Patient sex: M
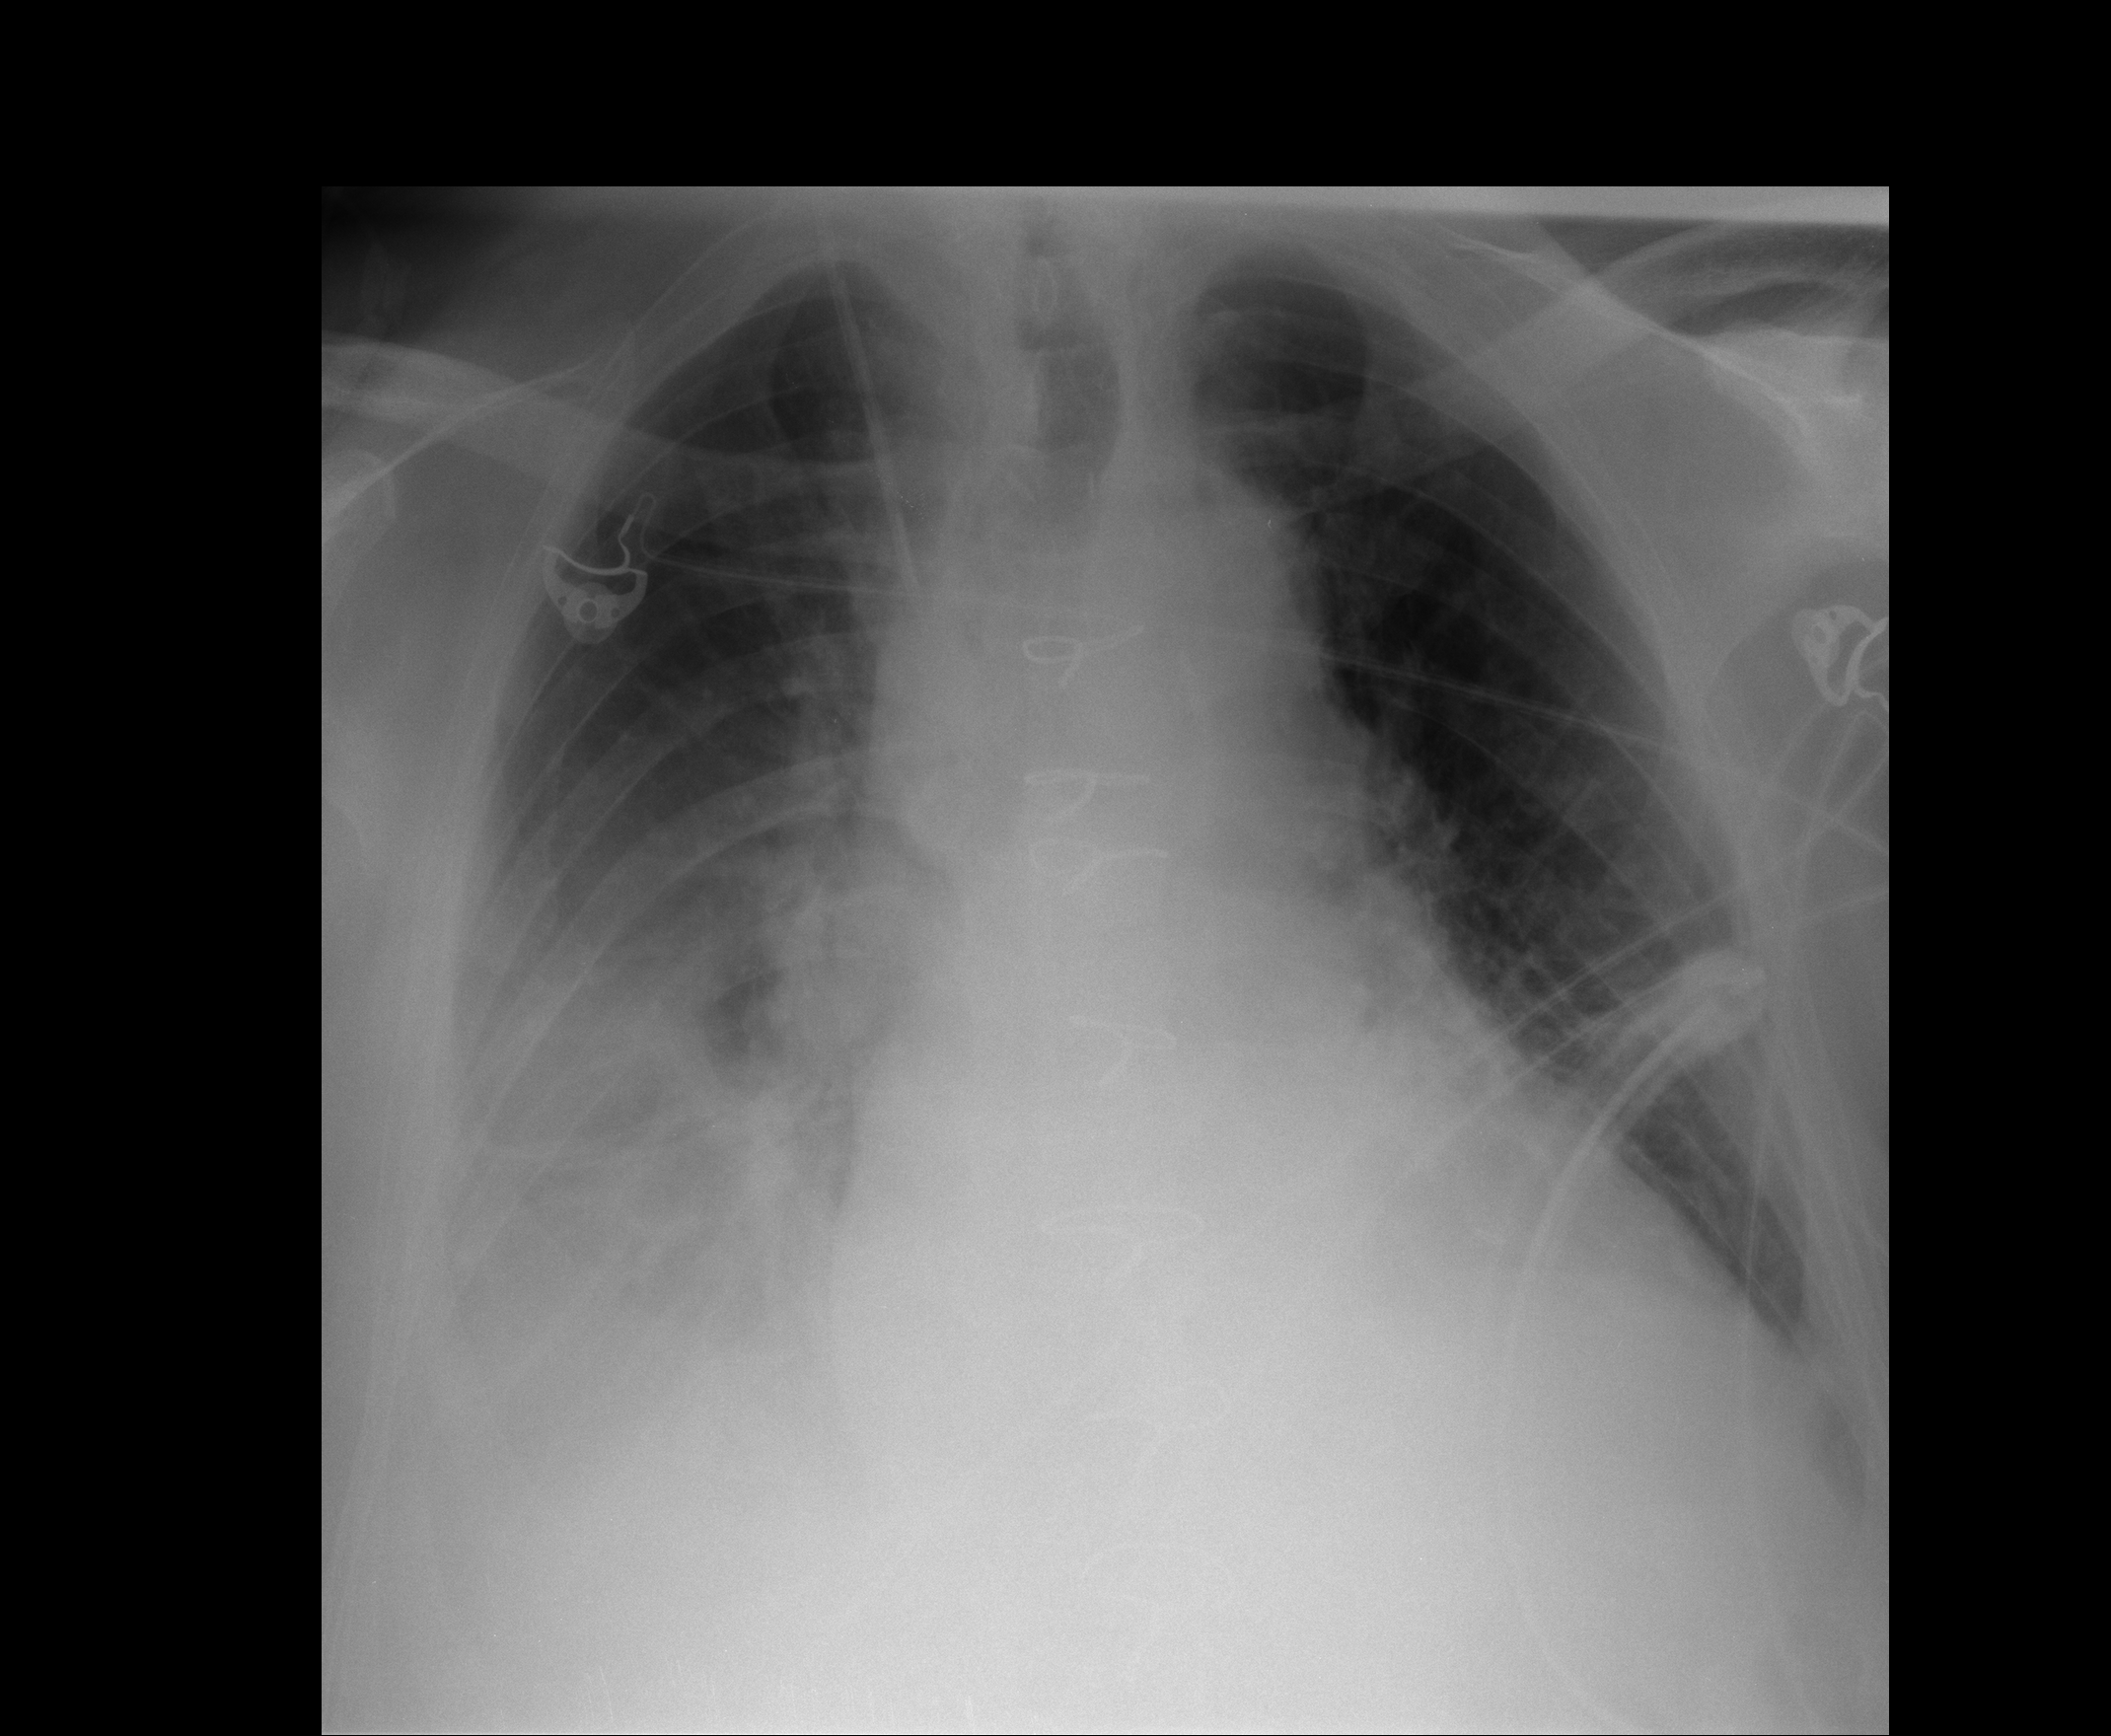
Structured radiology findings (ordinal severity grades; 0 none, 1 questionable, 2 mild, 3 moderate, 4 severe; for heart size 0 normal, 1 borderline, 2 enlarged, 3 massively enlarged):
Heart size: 0
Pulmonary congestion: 0
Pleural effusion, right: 3
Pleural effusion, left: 2
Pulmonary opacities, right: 0
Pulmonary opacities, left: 0
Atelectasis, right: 2
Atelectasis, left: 2